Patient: sex M, age 36
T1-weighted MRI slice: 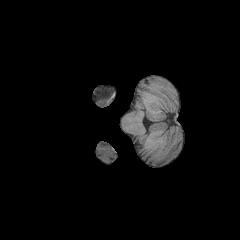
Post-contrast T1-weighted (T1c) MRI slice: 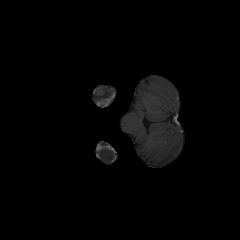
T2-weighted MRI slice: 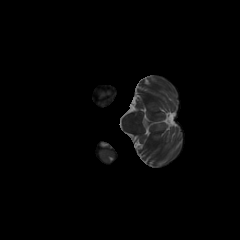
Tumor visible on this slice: yes
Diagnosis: Astrocytoma, IDH-mutant
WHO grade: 4